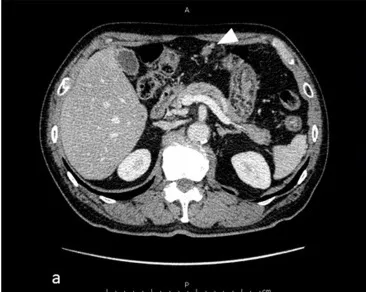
CT findings. . A) Greater curvature right group lymph node swelling was observed (arrowhead).
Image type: radiology (ct)